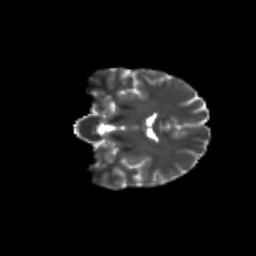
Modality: T2w
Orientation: coronal
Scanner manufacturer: siemens
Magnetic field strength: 3 T
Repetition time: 9.2 s
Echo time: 0.084 s